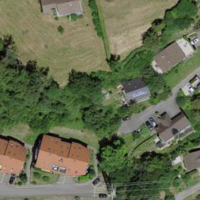
EUNIS habitat code: 55
Species observed at this site:
Populus tremula
Acer campestre